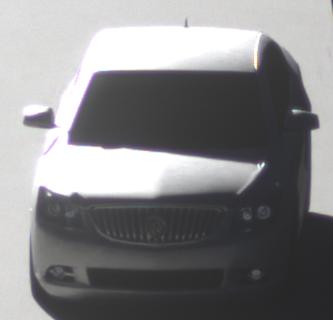
Make: Buick
Model: LaCrosse
Detailed model: Gen. 2
Model produced from: 2009
Model produced until: 2016
Doors: 4
Color: white
Road condition: dry road
Daytime: morning or afternoon
Contrast: high contrast